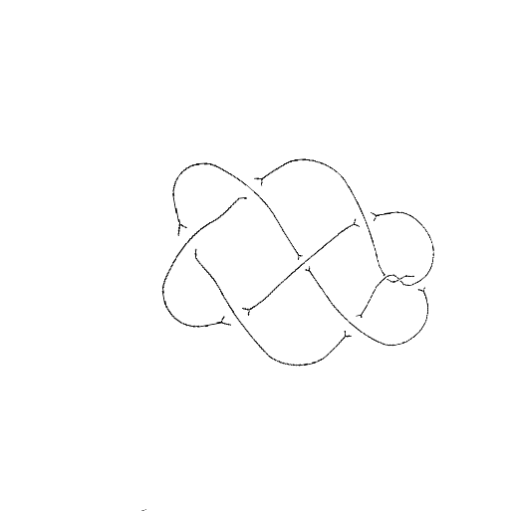
Crossing number: 9